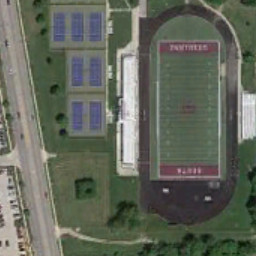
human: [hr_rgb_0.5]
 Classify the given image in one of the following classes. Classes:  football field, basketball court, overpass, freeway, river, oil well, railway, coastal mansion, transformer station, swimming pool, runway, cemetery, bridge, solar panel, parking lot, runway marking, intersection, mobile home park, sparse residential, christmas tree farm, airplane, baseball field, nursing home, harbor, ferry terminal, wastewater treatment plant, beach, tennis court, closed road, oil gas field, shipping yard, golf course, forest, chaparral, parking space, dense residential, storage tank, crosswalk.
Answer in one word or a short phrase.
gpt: football field